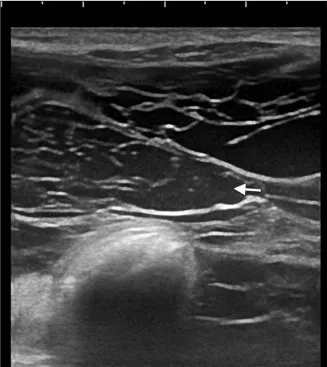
Abdominal ultrasound of C1. Multiple segments of corrugated small intestine (black arrows). Echoic peritoneal fluid (white arrow) with multiple hyperechoic septations.
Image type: radiology (ultrasound)